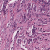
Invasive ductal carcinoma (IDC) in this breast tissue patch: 1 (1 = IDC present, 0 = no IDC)